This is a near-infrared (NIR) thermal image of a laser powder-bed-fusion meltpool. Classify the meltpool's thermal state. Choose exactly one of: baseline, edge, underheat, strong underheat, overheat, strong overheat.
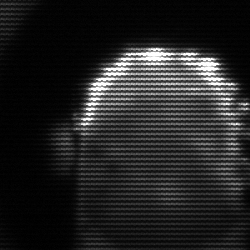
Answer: baseline